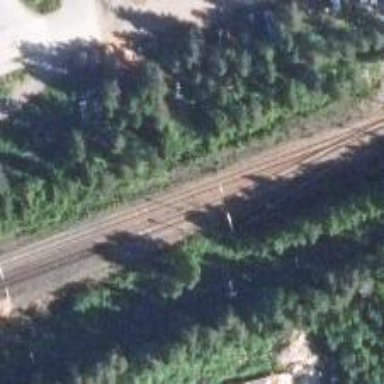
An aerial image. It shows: Railway track with electrified contact lines. This is siding track.